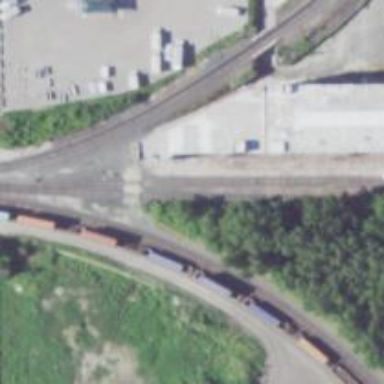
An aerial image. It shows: Disused railway siding.